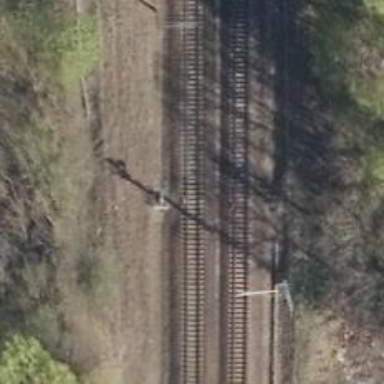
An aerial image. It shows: Railway signal.